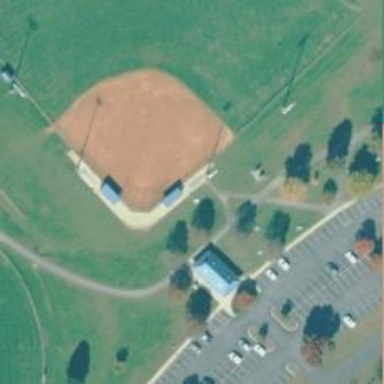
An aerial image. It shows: Bleachers on leisure land.